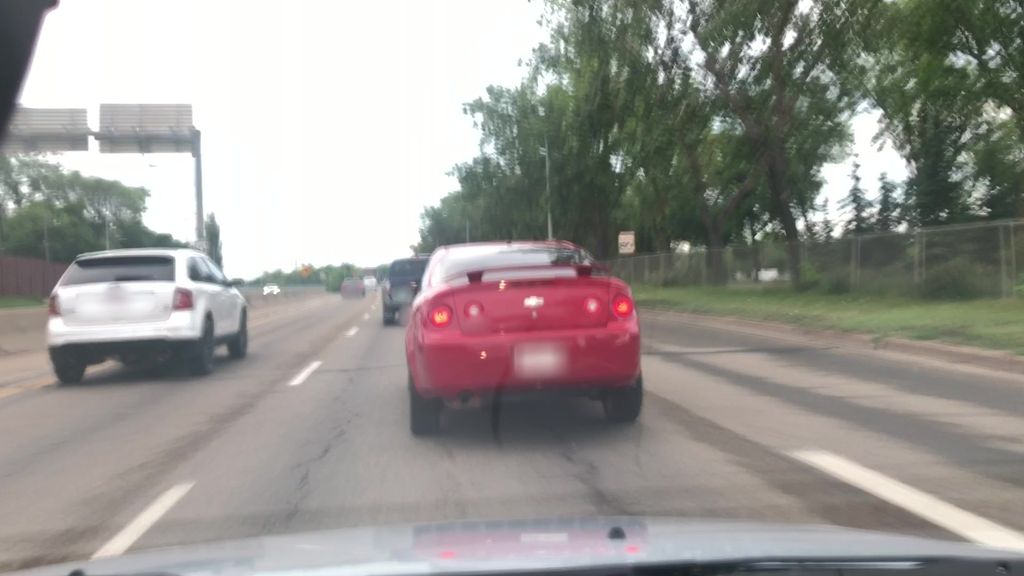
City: edmonton